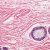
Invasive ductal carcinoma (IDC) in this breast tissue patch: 0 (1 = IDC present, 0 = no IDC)